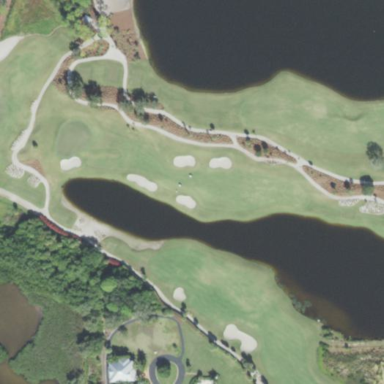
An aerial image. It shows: Area of rough grass used for golf.